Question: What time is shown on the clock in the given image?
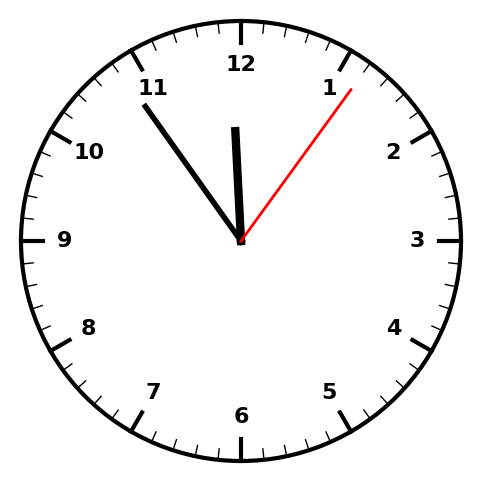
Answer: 11:54:06